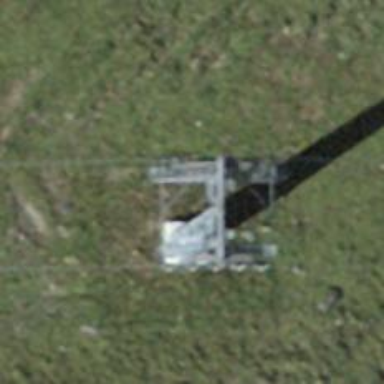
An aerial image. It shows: Pylon used for aerialway.